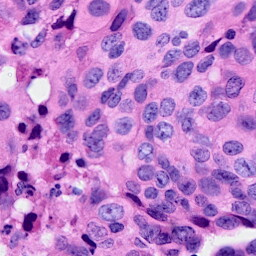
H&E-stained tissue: Breast